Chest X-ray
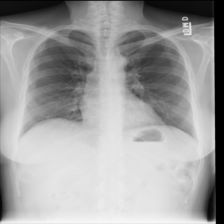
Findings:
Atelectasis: negative
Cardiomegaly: negative
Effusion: negative
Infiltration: negative
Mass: negative
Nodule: negative
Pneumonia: negative
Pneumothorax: negative
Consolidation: negative
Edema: negative
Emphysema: negative
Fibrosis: negative
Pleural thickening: negative
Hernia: negative